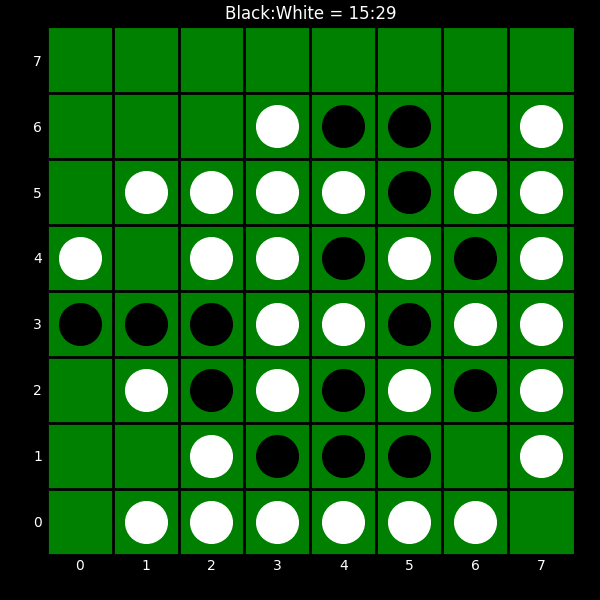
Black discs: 15
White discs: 29